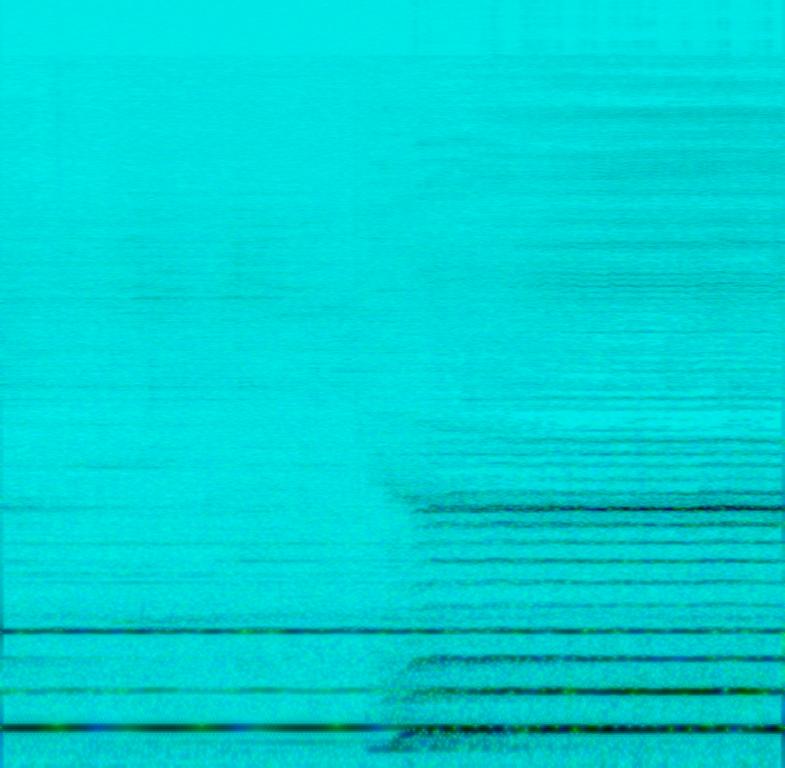
This is a clip of a singing bowl. The tone is high pitched and sustained and ringing. The song would be suitable for a meditation room or for any kind of environment wherein tranquility is the end goal.